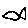
Label: fish